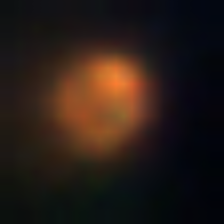
Taxon: NanoPlankton
Group: Other